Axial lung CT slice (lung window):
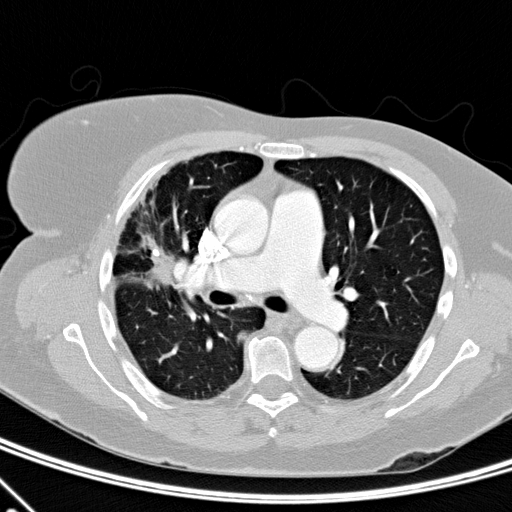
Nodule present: no